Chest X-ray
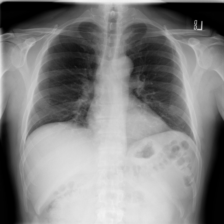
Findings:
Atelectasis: negative
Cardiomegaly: negative
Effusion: negative
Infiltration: positive
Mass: negative
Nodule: negative
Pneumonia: negative
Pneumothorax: negative
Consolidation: negative
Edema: negative
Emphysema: negative
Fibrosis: negative
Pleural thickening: negative
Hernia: negative